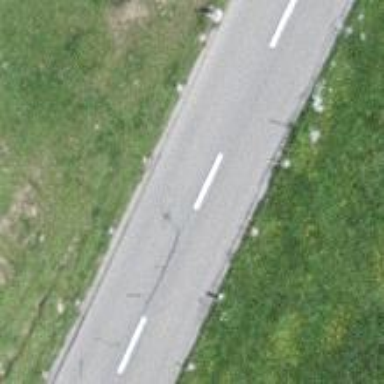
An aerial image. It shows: Asphalt road on secondary bridge.